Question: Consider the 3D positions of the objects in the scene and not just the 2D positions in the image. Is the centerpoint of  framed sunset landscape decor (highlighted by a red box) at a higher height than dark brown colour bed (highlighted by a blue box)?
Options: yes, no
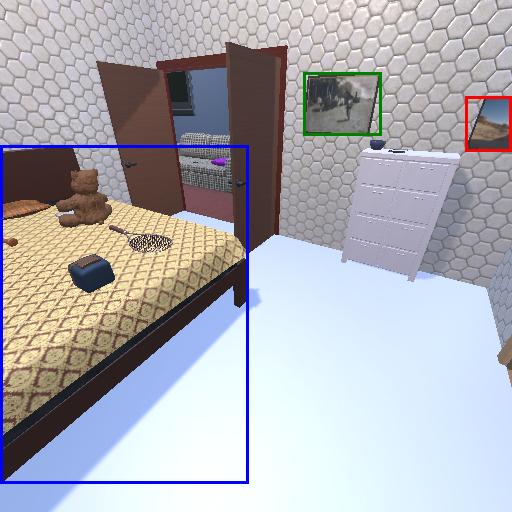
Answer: yes